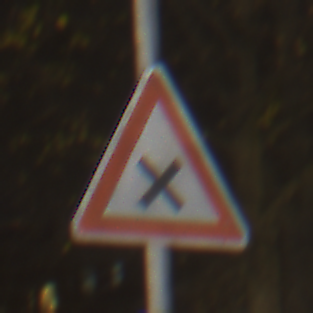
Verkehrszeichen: KreuzungOderEinmuendung
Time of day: Night
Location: Outdoor (Urban)
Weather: Clear
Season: NotSpecified
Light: Artificial